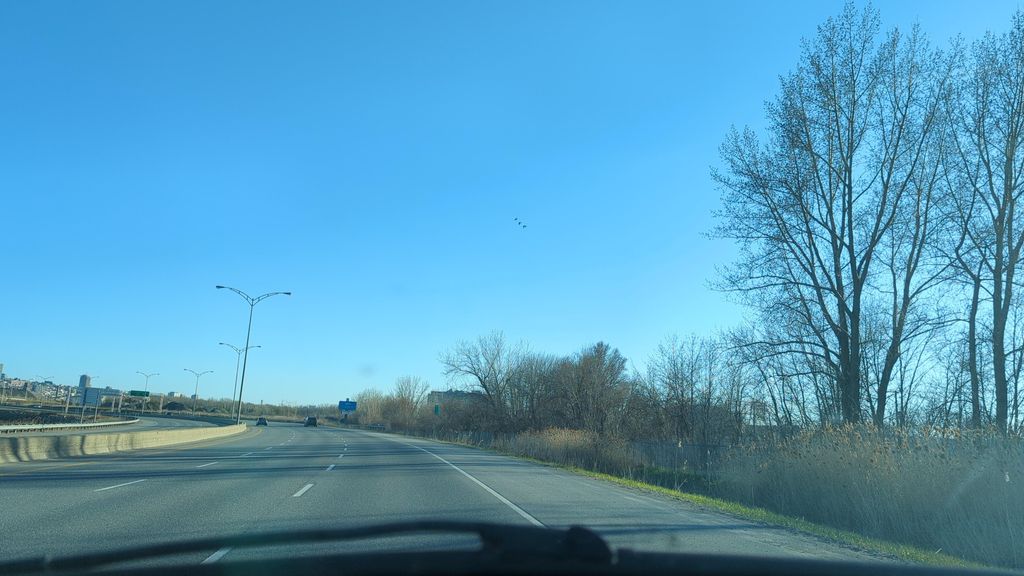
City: quebec_city